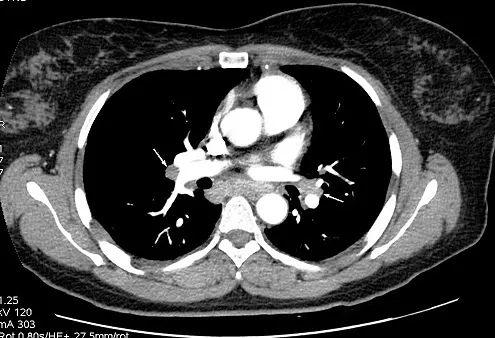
Cardiac magnetic resonance imaging (MRI) with gadolinium contrast: evidence of delayed hyper enhancement (arrow) in both the basal and inferolateral left ventricular regions.
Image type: radiology (ct)